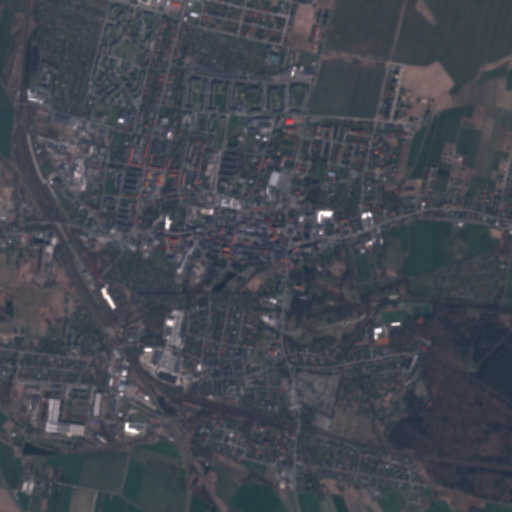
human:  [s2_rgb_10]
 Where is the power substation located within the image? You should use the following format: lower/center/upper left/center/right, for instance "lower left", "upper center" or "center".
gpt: The power substation is located in the lower right of the image.
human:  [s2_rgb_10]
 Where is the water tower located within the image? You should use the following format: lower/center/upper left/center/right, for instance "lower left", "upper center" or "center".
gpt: The water tower is located in the center left of the image.
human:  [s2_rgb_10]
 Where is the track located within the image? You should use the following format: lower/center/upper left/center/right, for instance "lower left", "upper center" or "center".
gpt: There is no track in the image.